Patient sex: M
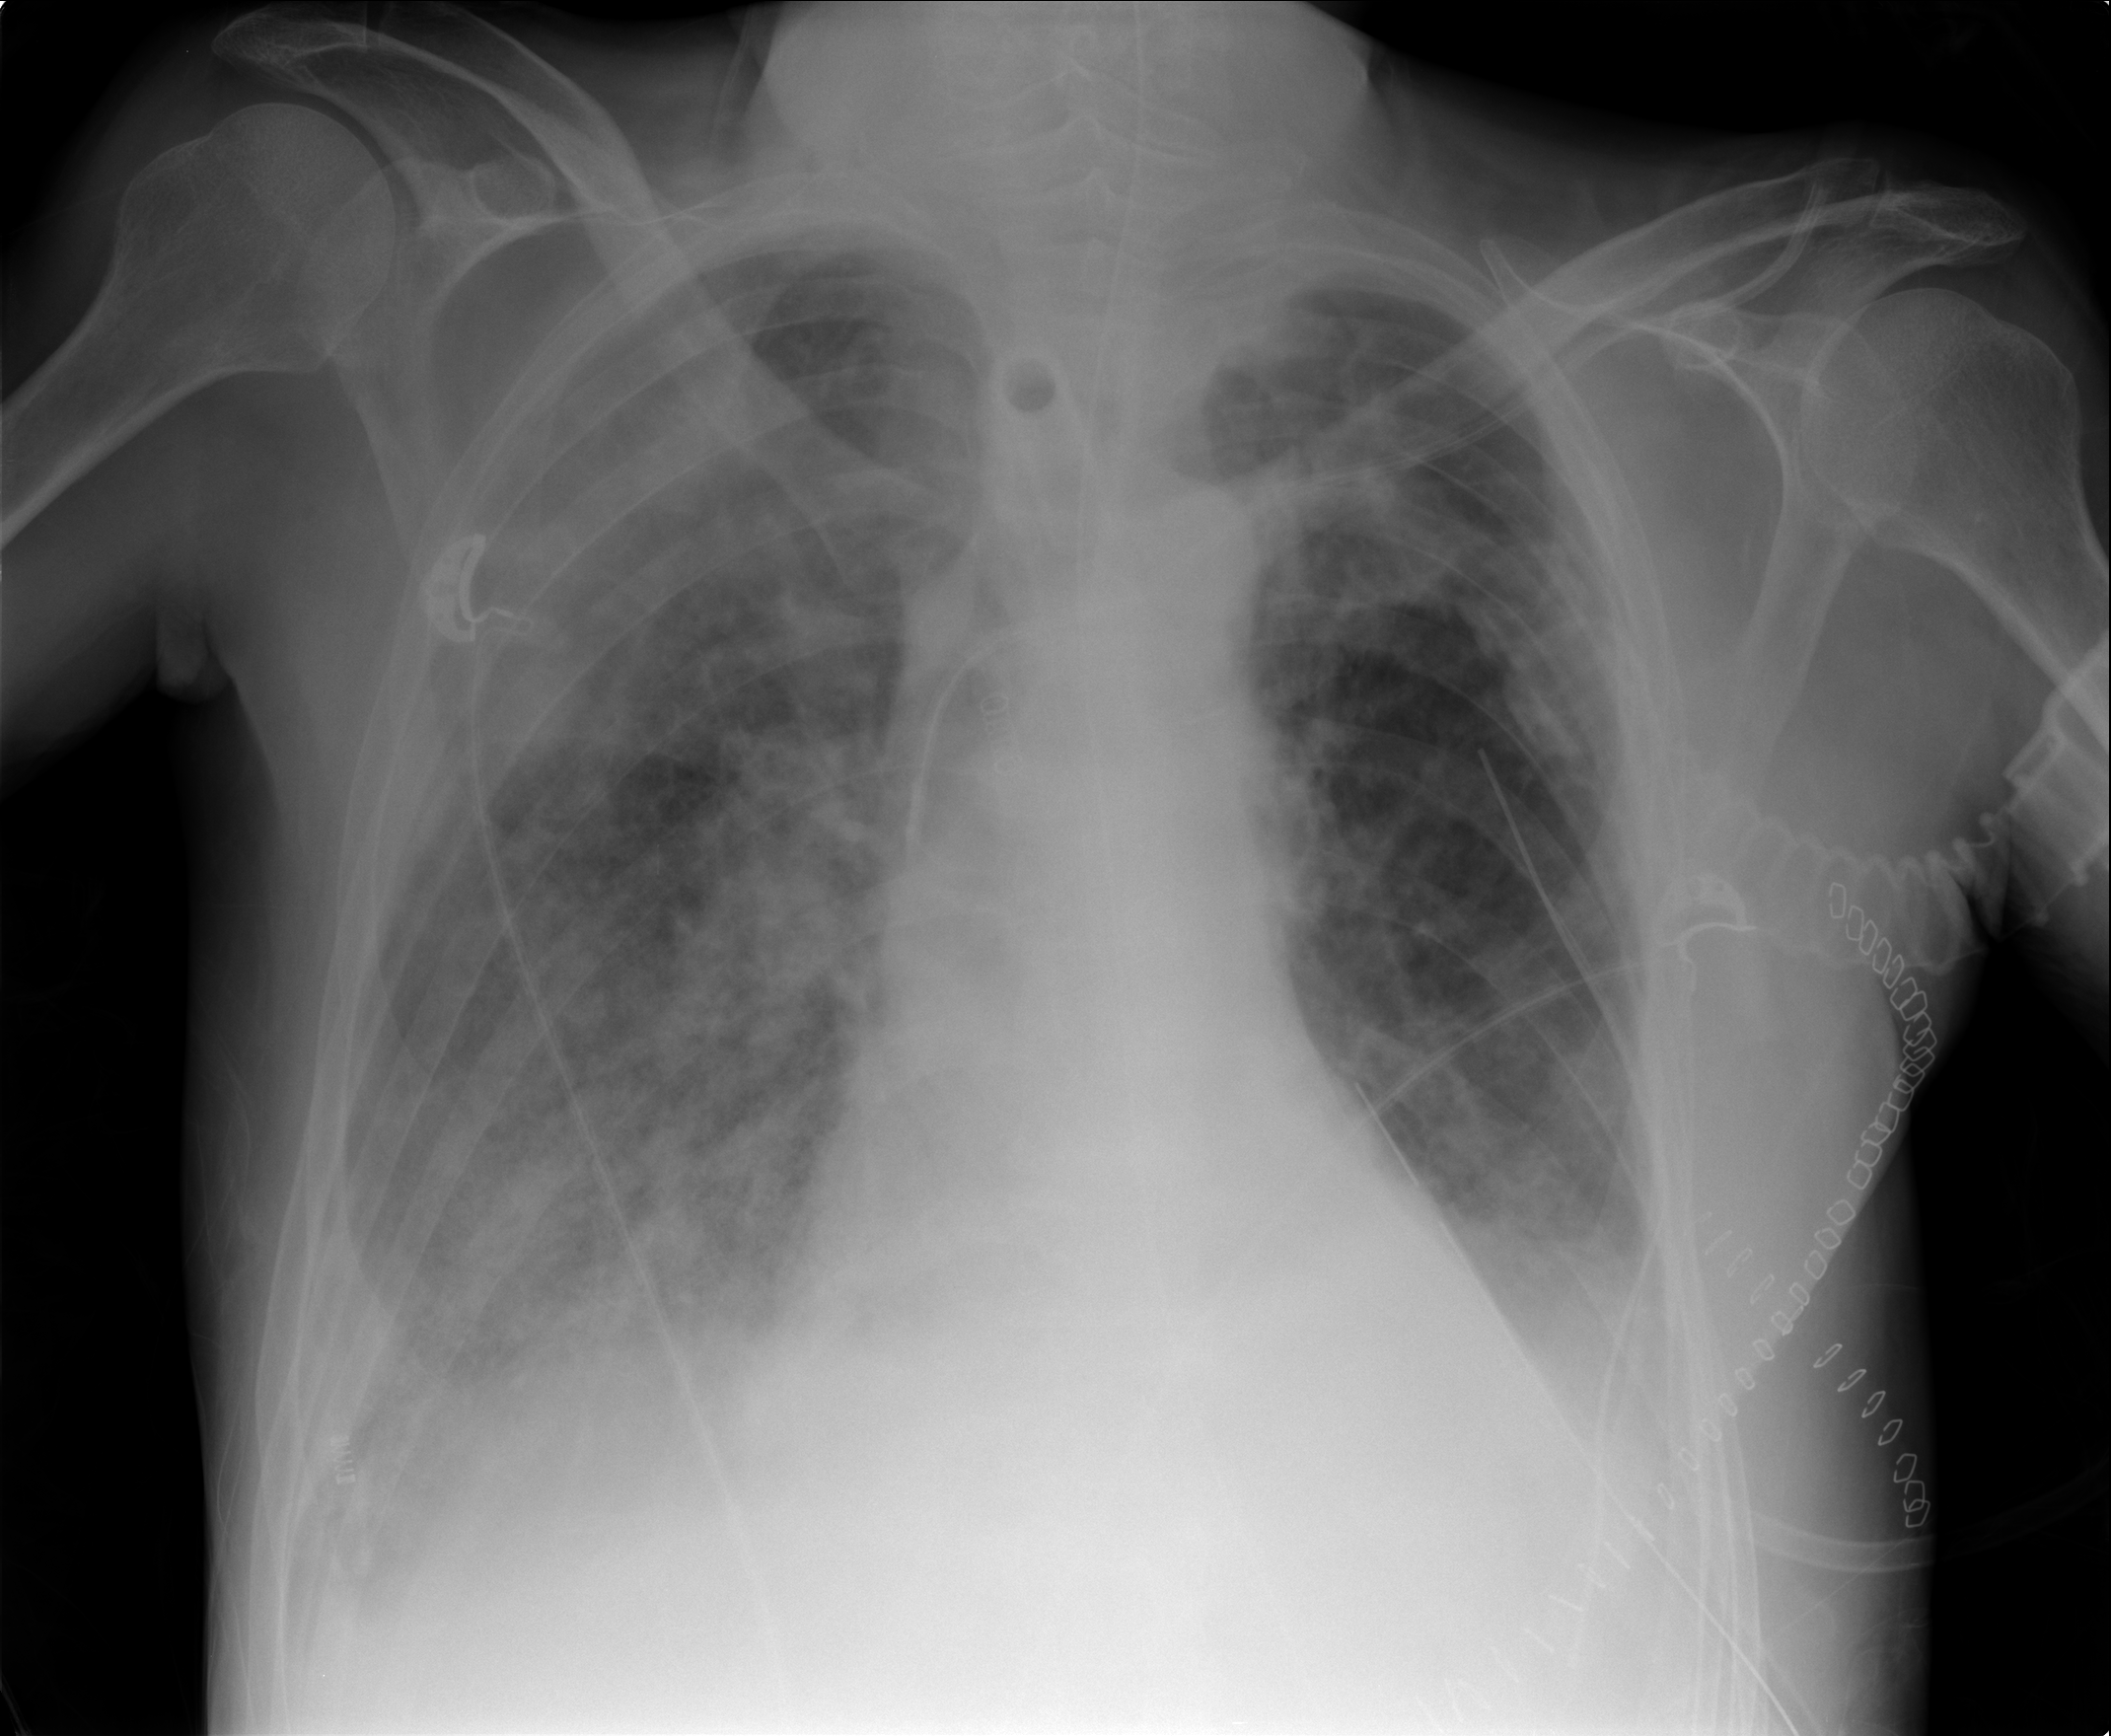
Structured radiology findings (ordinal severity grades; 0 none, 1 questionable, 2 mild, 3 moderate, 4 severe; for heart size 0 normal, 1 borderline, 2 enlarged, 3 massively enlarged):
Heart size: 0
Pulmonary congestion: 2
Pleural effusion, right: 2
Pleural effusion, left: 2
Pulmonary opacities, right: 3
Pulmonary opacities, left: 2
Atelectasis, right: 2
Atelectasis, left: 2